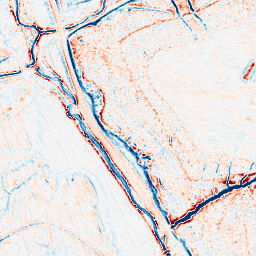
Category: classical
Decomposition family: gaussian_anisotropic
Decomposition parameters: sigma_x: 2
sigma_y: 2
Upsampling method: edge_directed
Upsampling parameters: scale: 2
Upsampling scale: 2